Interaction volume radius: 5 \u00c5
Interaction volume height: 10 \u00c5
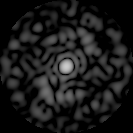
Disorder parameter: 0.7299